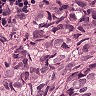
Metastatic tissue present: yes